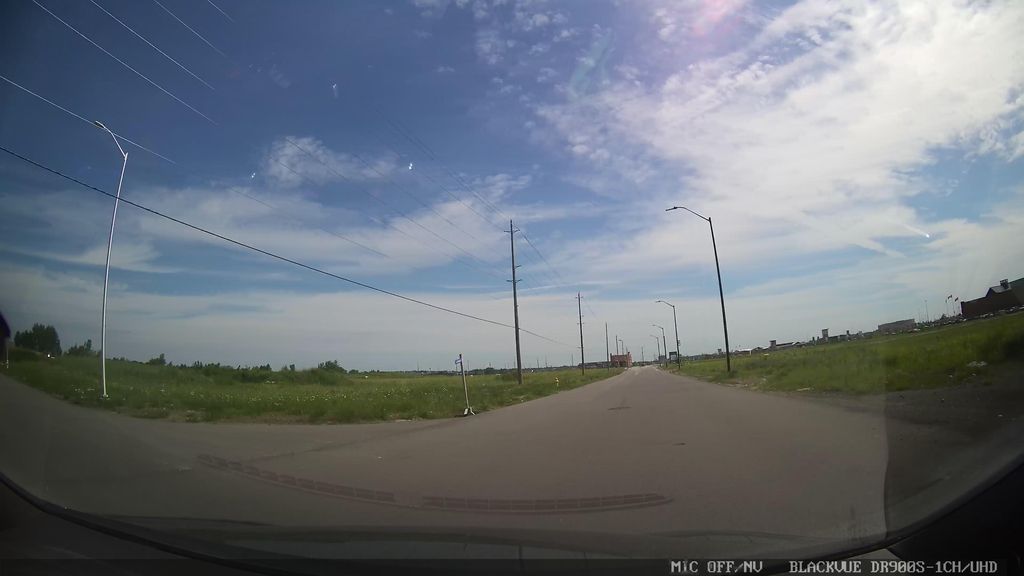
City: ottawa-gatineau